Field crop: maize
Growth stage: 2
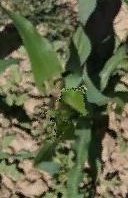
Species: maize